Question: Here are my test results

The test timed out and can not show in cypress dashboard.
How to set timeout for each test case in cypress?
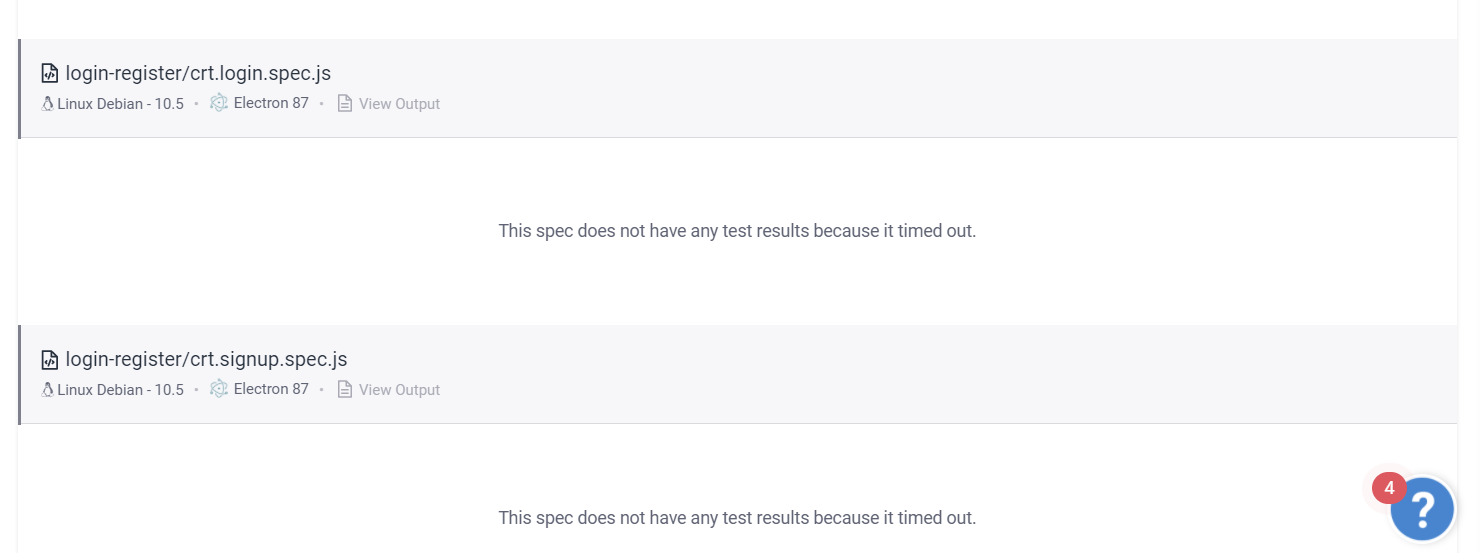
Answer: I don't think you can. As far as I can see in the <URL>, there're currently these timeouts you can set up:
- - - - - -